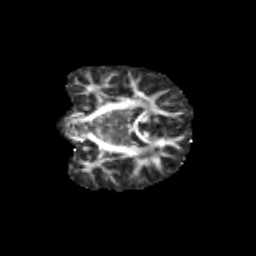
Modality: FA
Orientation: coronal
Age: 11
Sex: male
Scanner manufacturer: siemens
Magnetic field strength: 3 T
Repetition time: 3.8 s
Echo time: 0.07 s